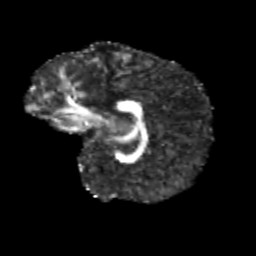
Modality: FA
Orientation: sagittal
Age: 10
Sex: female
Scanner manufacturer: siemens
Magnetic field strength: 3 T
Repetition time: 3.8 s
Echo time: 0.07 s